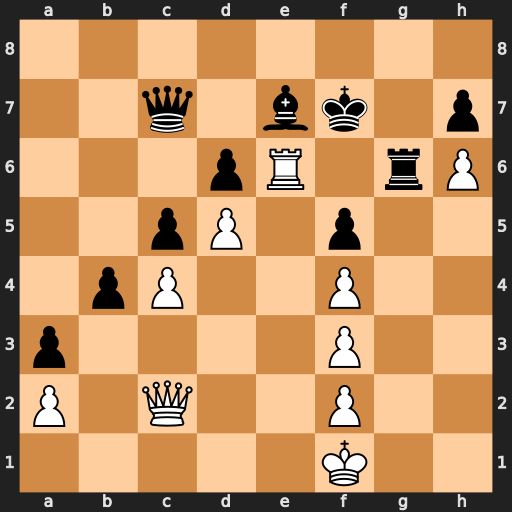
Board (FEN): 8/2q1bk1p/3pR1rP/2pP1p2/1pP2P2/p4P2/P1Q2P2/5K2
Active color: w
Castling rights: -
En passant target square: -
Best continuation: Qxf5+ Bf6 Rxf6+ Rxf6 Qxh7+